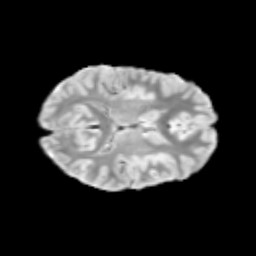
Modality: T2w
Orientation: axial
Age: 9
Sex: female
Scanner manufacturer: siemens
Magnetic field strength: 3 T
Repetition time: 3.8 s
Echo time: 0.07 s